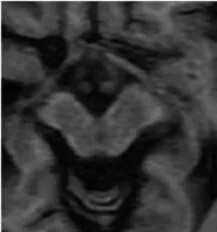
Conventional brain MRI of WD. Hypointensity in the midbrain on axial T1WI.
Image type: radiology (mri)